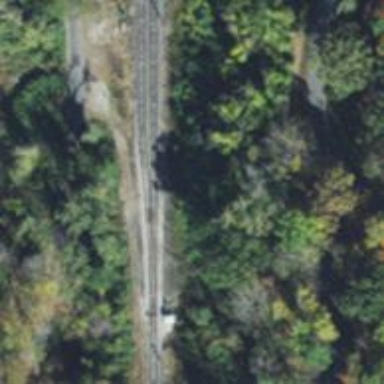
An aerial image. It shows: Railway siding with rails.